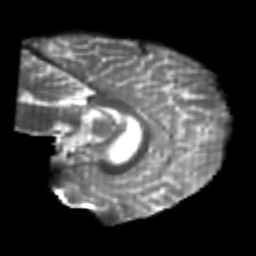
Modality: T2w
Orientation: sagittal
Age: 20
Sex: male
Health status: healthy
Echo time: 0.074 s